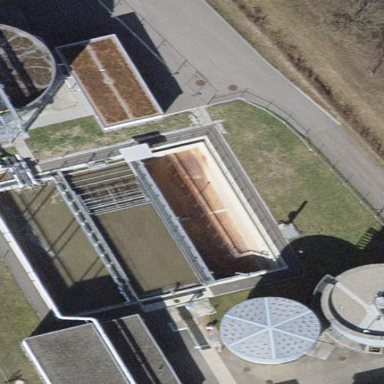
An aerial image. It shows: Image of wastewater.